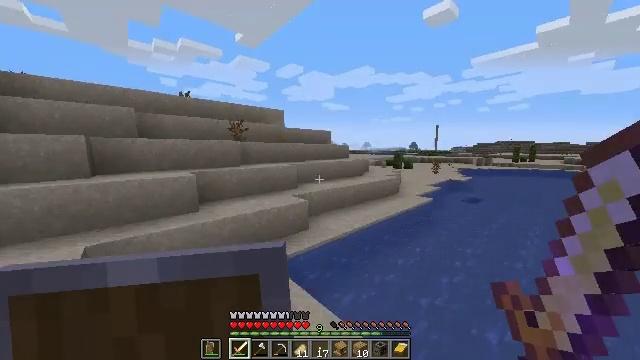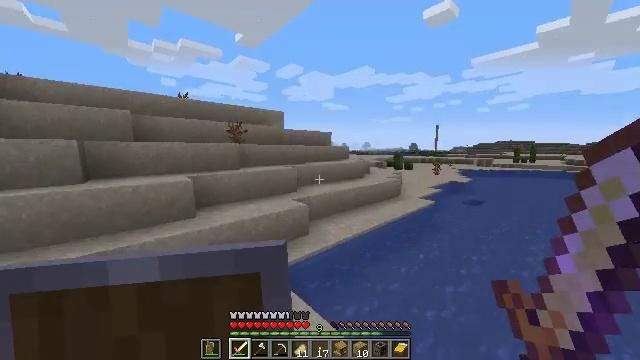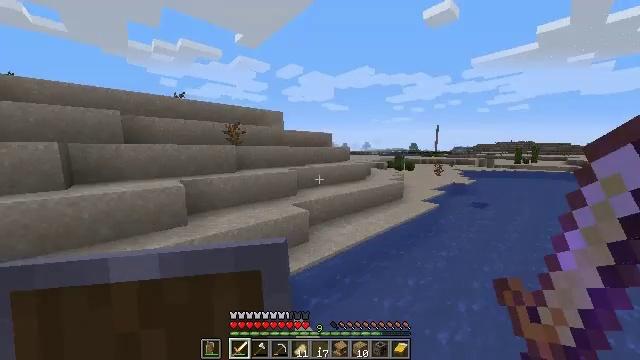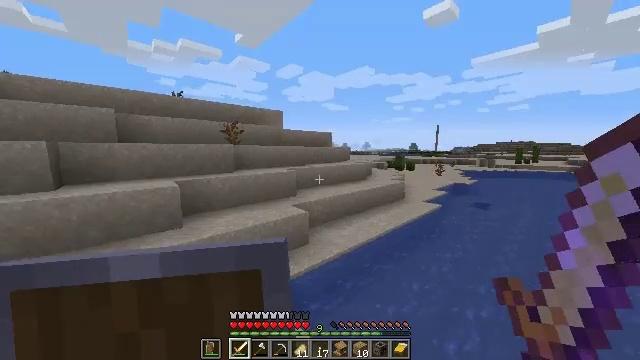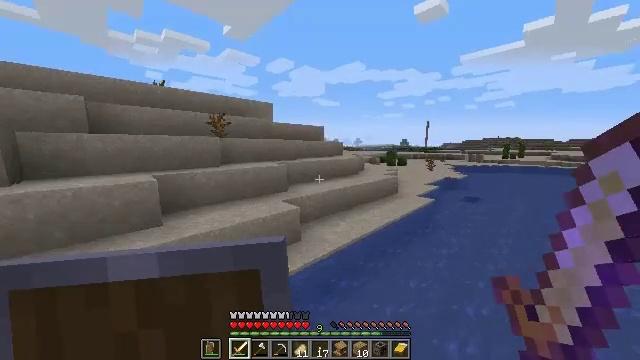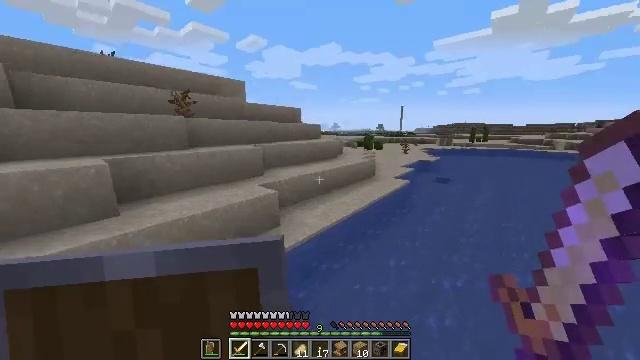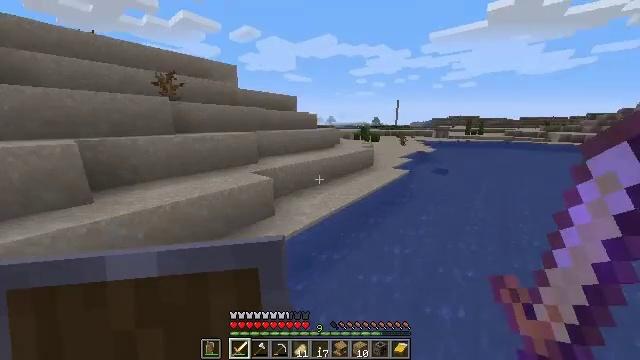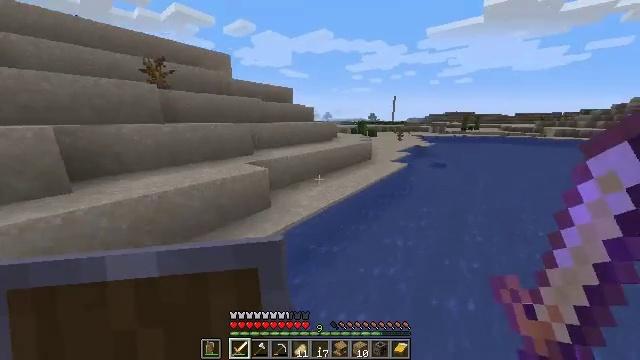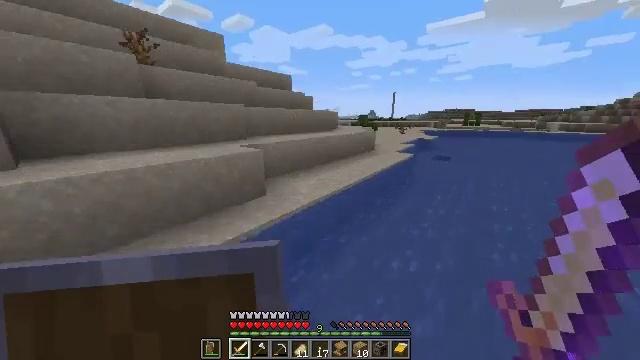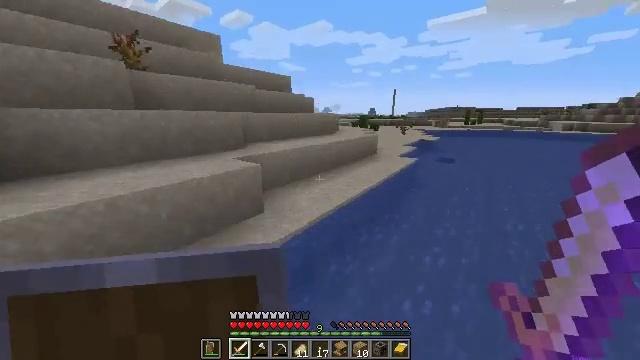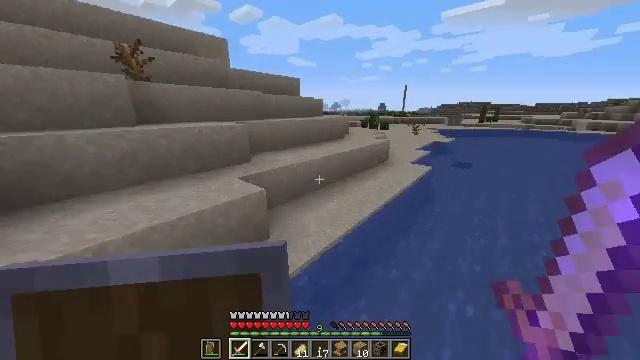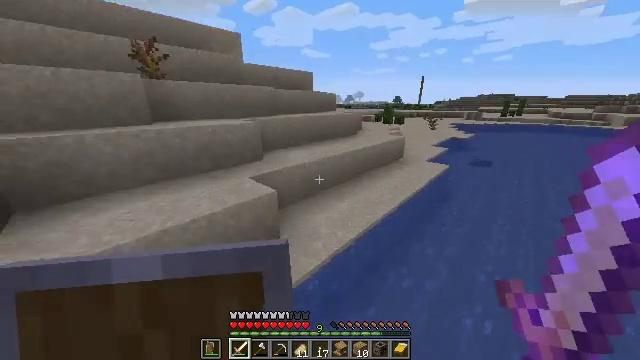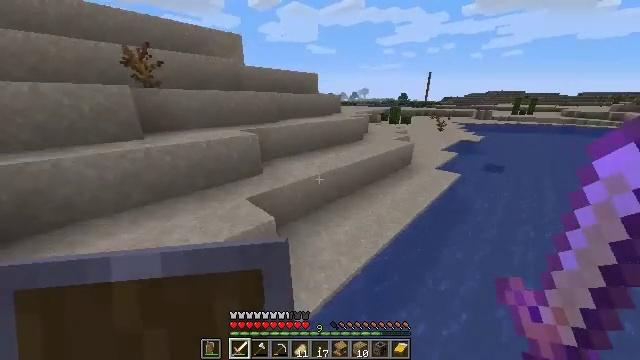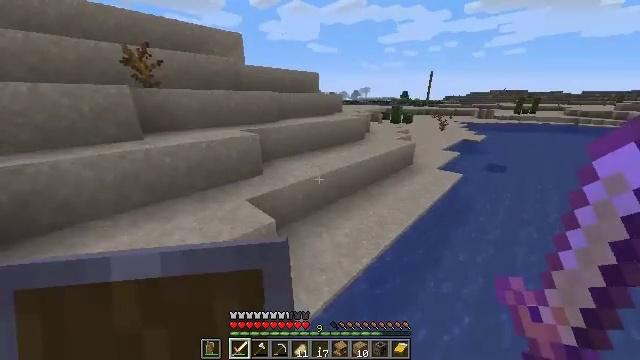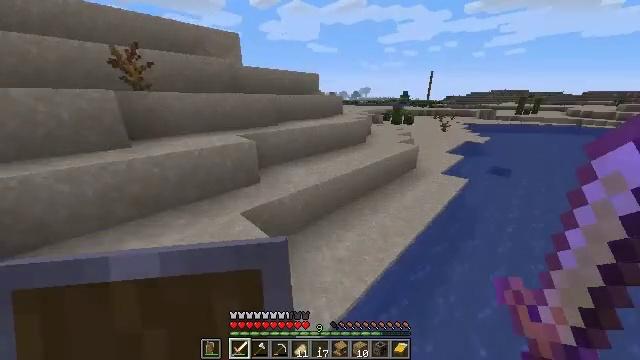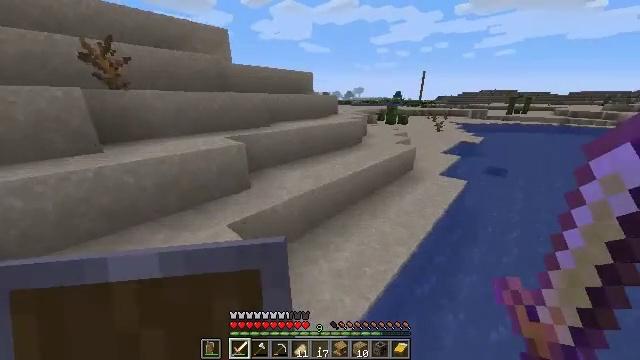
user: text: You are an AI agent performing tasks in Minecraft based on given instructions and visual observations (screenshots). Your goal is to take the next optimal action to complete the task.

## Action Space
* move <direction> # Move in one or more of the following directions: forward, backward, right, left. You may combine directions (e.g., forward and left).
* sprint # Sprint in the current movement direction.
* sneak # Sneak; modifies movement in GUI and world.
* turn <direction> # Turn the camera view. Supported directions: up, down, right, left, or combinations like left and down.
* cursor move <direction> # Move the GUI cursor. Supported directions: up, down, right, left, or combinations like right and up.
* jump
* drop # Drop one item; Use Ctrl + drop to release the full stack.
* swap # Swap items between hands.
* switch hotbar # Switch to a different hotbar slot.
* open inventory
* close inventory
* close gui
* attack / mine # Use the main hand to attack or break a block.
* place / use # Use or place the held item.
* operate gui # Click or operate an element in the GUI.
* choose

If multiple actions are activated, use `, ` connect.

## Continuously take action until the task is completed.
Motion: motion action
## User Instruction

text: Harvest sugar cane from the plant.
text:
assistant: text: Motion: move forward, jump
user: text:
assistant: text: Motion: move forward, jump
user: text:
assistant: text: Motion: move forward, jump
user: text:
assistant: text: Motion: move forward, turn right and down, jump
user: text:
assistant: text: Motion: move forward, turn right and down, jump
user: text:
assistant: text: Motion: move forward, turn right and down, jump
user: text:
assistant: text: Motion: move forward, jump
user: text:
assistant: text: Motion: move forward, jump
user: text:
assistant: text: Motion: move forward, jump
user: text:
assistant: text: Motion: move forward, turn left and down, jump
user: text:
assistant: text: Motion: move forward, turn left and down, jump
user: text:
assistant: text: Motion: move forward, turn left, jump
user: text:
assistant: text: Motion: move forward and move left, jump
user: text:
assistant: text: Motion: move forward and move left, jump
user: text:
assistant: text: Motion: move forward and move left, turn right, jump
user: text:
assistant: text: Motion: move forward and move left, turn right and up, jump
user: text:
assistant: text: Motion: move forward and move left, turn right and up, jump
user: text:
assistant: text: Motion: move forward, turn right and up, jump
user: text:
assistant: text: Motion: move forward, turn right, jump
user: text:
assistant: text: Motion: move forward, jump
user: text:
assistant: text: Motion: move forward, jump
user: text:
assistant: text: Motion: move forward, jump
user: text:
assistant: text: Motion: move forward, jump
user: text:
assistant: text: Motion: move forward, jump
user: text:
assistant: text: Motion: move forward, jump
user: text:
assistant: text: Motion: move forward, jump
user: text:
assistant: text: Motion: move forward, jump
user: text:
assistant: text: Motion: move forward, jump
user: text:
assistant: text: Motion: move forward, jump
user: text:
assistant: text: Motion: move forward, jump